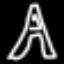
Label: The Eiffel Tower